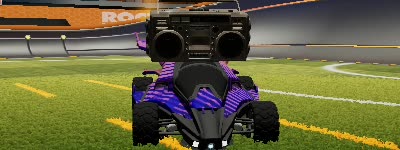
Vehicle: aftershock